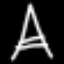
Label: The Eiffel Tower